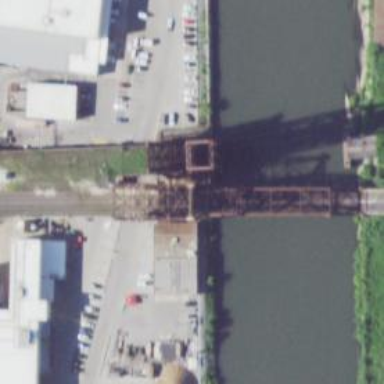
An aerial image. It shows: Abandoned railroad bridge.